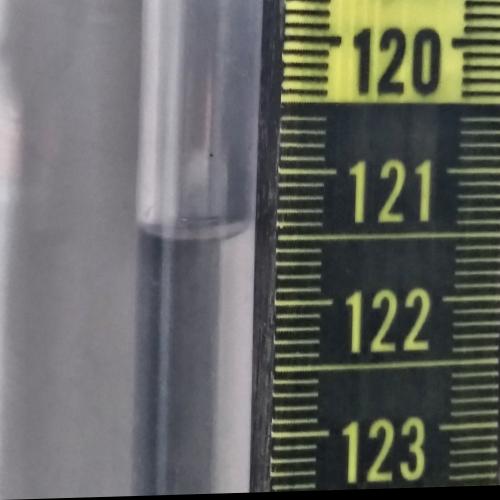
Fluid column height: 121.5 cm